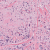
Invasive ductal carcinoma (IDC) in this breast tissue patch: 1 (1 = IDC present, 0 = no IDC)